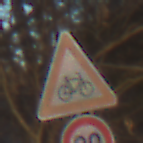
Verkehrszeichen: RadverkehrLinks
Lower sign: Geschwindigkeit30
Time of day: SunriseSunset
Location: Outdoor (Nature)
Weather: Clear
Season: Autumn
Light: Natural